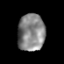
Tissue: prostate
Cell type: T cells
Senescence score: 0.216
Nuclear area (px): 988
Mean DAPI intensity: 134.268